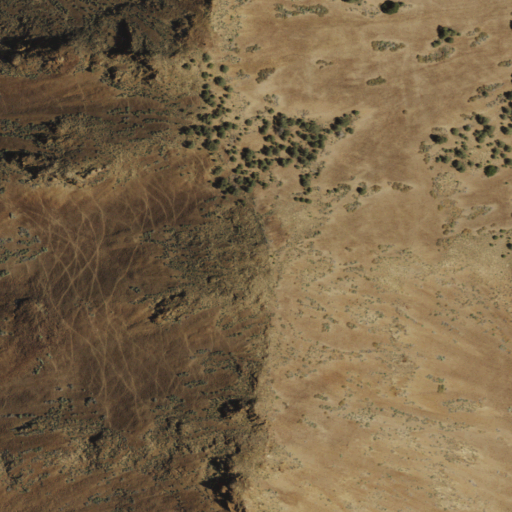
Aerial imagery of mountain in Nevada named Iron Mountain containing shrub and evergreen forest